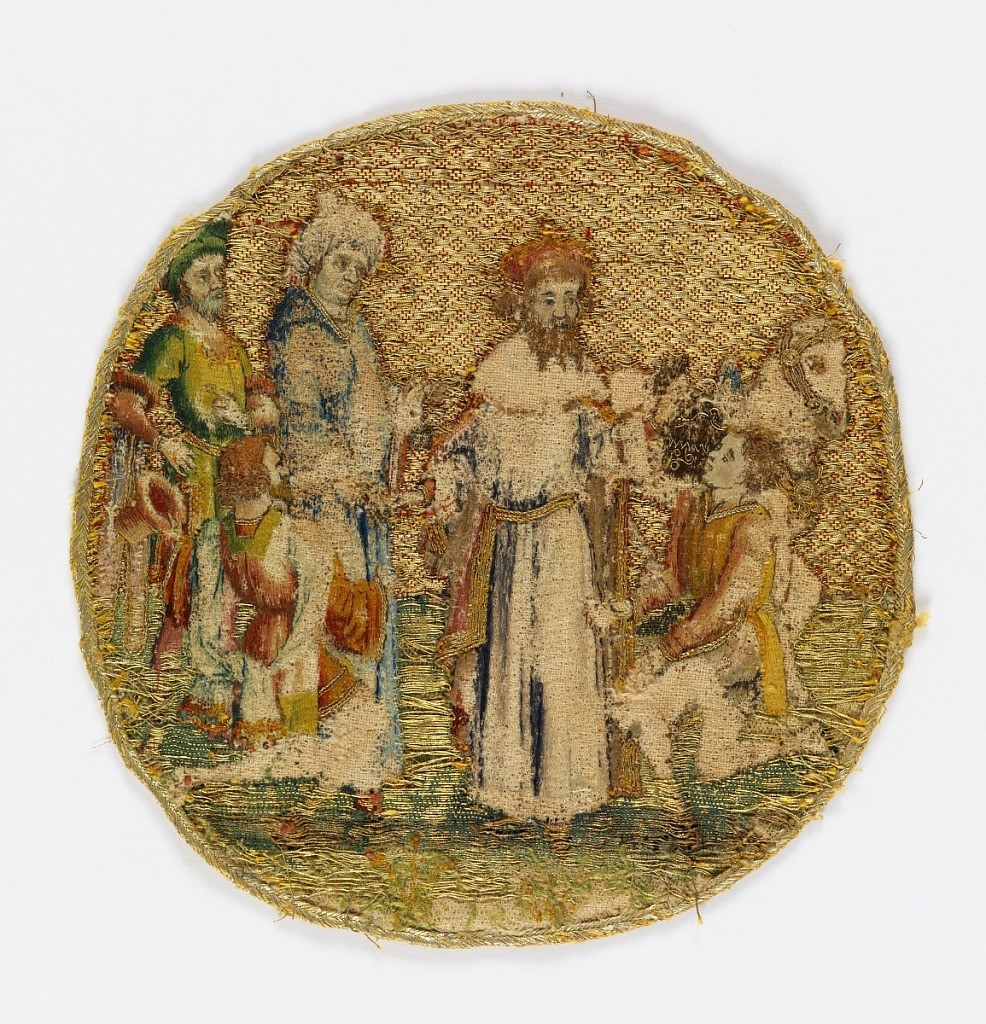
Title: Knights confessing their Christianity to Emperor Maxentius
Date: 15th century
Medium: silk, gold thread Technique: embroidery
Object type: Roundel
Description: Five small roundels embroidered in colored silks and gold.  Three illustrate scenes from the legend of St. Catherine of Alexandria;  two other scenes from the life of St. Martin.